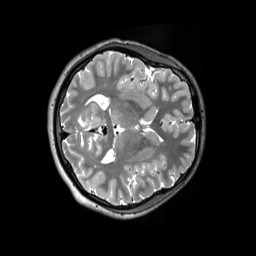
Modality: T2w
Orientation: axial
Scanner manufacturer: siemens
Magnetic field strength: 3 T
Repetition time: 3.2 s
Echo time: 0.406 s